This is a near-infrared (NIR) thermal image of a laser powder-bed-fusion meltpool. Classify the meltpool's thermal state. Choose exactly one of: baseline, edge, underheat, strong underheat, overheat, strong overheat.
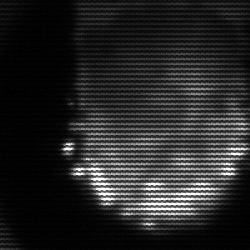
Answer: baseline